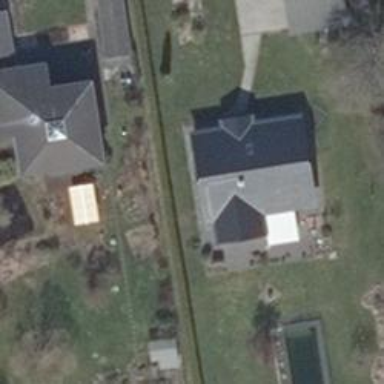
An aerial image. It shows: Detached building.